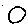
Label: circle